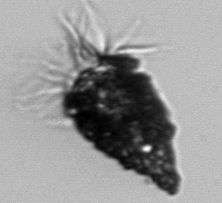
Label: Tintinnopsis